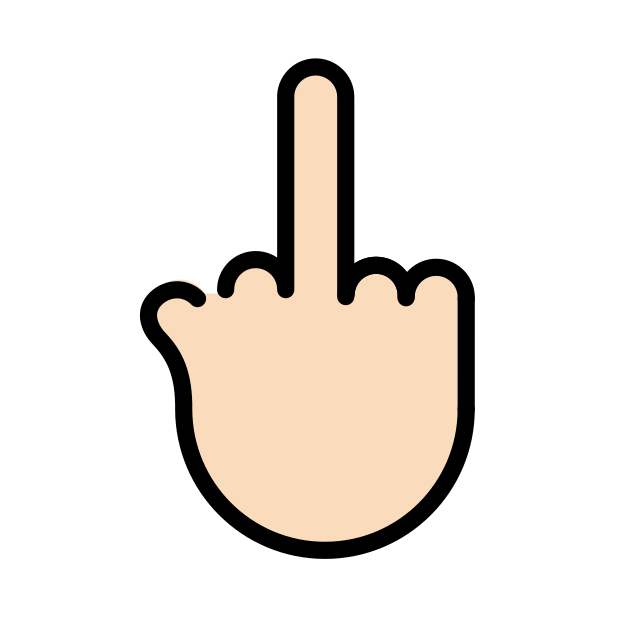
middle finger: light skin tone